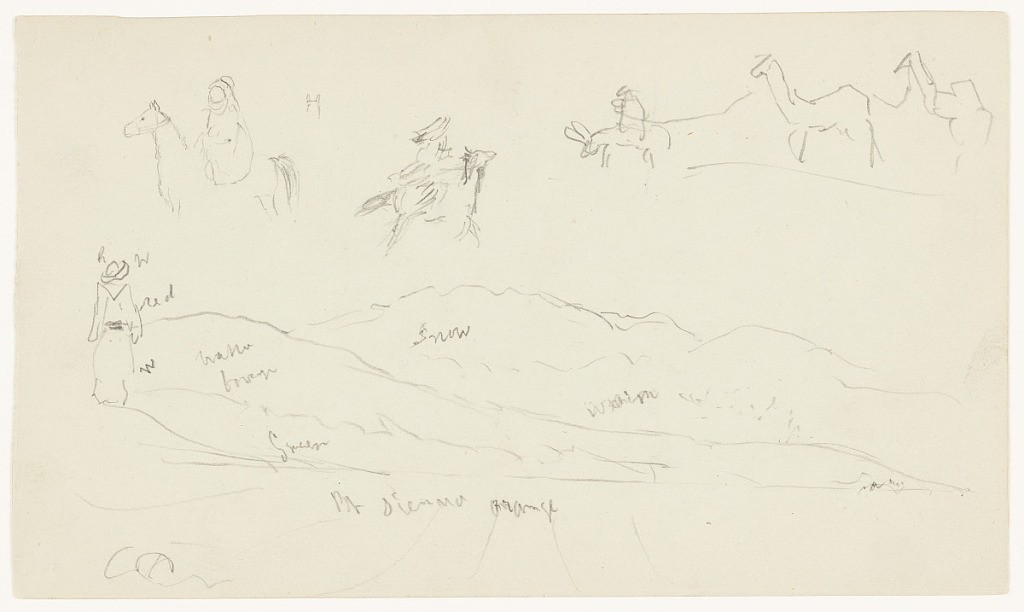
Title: Landscape with Figures and Donkeys, Syria
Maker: Frederic Edwin Church, American, 1826–1900
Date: April 1868
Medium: Graphite on gray-green wove paper; verso: graphite and white gouache
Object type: Drawing
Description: Sketches from Syria showing an expansive mountain landscape and multiple sketches of figures and donkeys being ridden. In lower portion, the landscape's flat foreground extends into the middle distance, where it meets a rugged range of massive, snow-capped mountains. A standing figure is shown from the rear at extreme left. In upper portion, five donkeys (or perhaps three donkeys and two camels) are rendered with varying levels of detail. At upper left are two sketches of a rider upon a donkey, one in motion. At upper right, possibly two camels are led by a ridden donkey.

Verso: Landscape sketch showing three views of a mirrored mirage effect in the flat Syrian desert. In lowest sketch, the silhouette of a mountain range is visible. A tent is also shown in upper right corner.